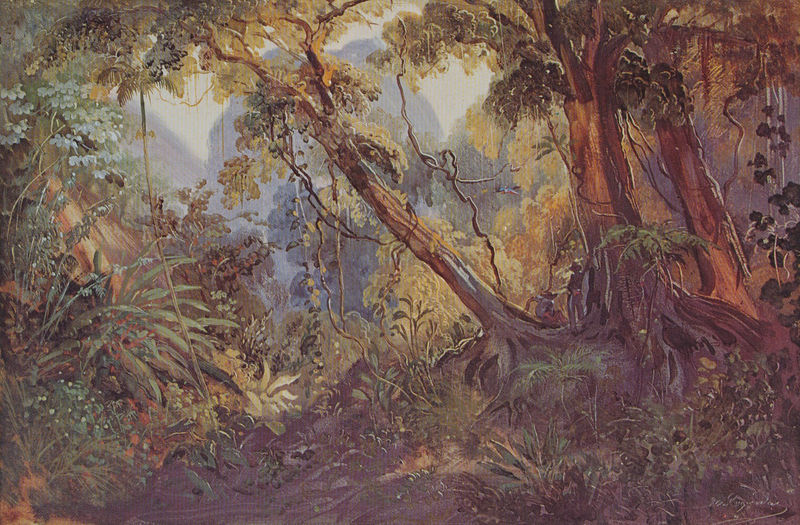
Titel: In der Schlucht des Huenitlappa (?)
Künstler: Johann Moritz Rugendas
Standort: München
Institution: Staatliche Graphische Sammlung
Schlagwörter: baum, berg, blau, blätter, felsen, gemälde, himmel, laub, schatten, wolken, aquarell, baumstämme, bäume, gelb, grün, landschaft, menschen, sand, äste, blumen, braun, bunt, grau, hintergrund, holz, licht, schwarz, vordergrund, weiss, blüten, gras, rot, weg, malerei, bild, signatur, öl, ast, baumstamm, erde, gräser, halme, hügel, natur, stamm, zweige, busch, büsche, gebüsch, pfad, sonne, boden, gold, blatt, pflanze, pflanzen, schräg, wald, ranken, stilleben, warm, abstrakt, berge, farben, gebirge, modern, dunst, farbe, nebel, violett, vegetation, stämme, wild, farn, baumkrone, fussboden, wurzel, zweig, lichtung, sumpf, gewächse, landschaftsbild, wurzeln, efeu, dickicht, rinde, urwald, agave, rine, lianen, schlingen, bewuchs, dschungel, pflazen, regenwald, schlingpflanzen, amazonas, dschungl, entwurzelt, liane, tarzan, himmel4, brasilien, himmel#, dscungel, schungel, aumstamm, unkultiviert